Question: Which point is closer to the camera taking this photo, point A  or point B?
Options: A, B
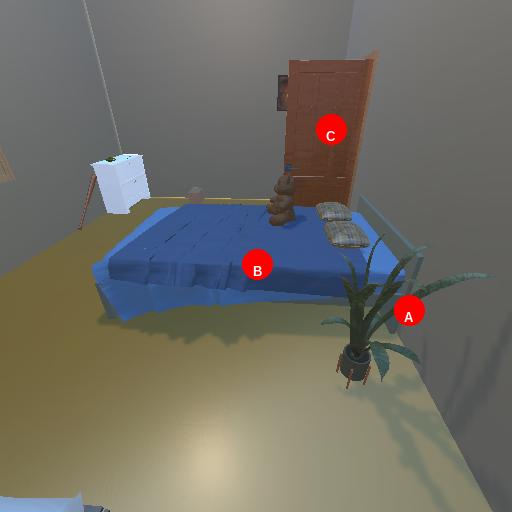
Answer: A